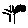
Label: tree